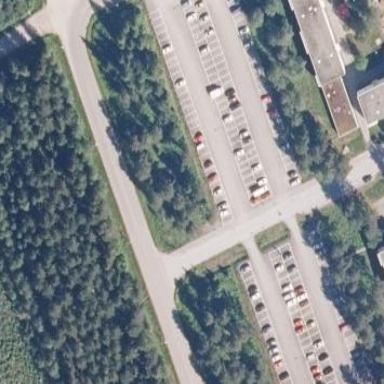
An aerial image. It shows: Unpaved parking area.